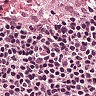
Metastatic tissue present: no